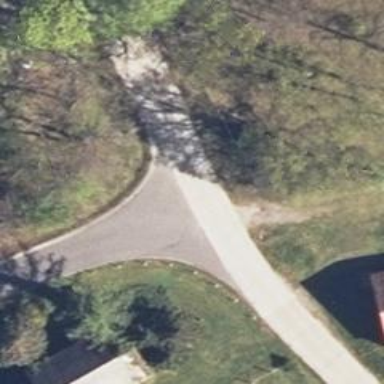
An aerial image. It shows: Residential road with asphalt surface.